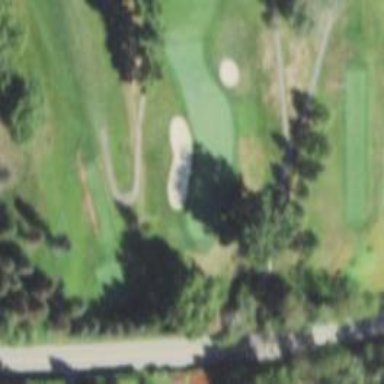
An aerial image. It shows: Path for both road and golf.